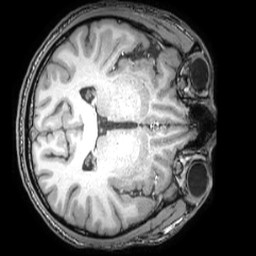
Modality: T1w
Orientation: axial
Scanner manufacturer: philips
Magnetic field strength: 3 T
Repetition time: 0.008 s
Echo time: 0.0035 s